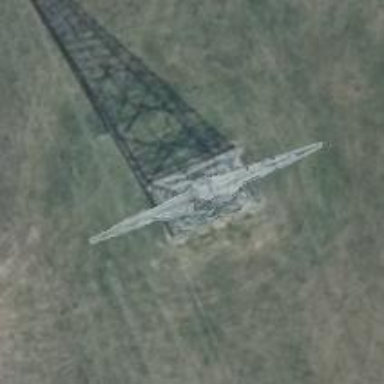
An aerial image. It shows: Towering power structure.